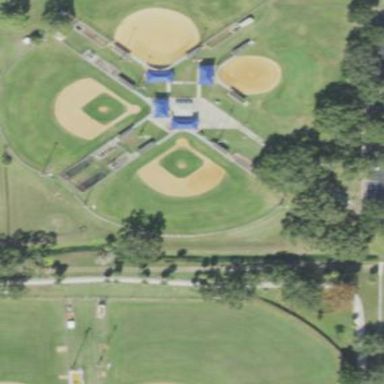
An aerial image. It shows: Baseball pitch for leisure land activities.